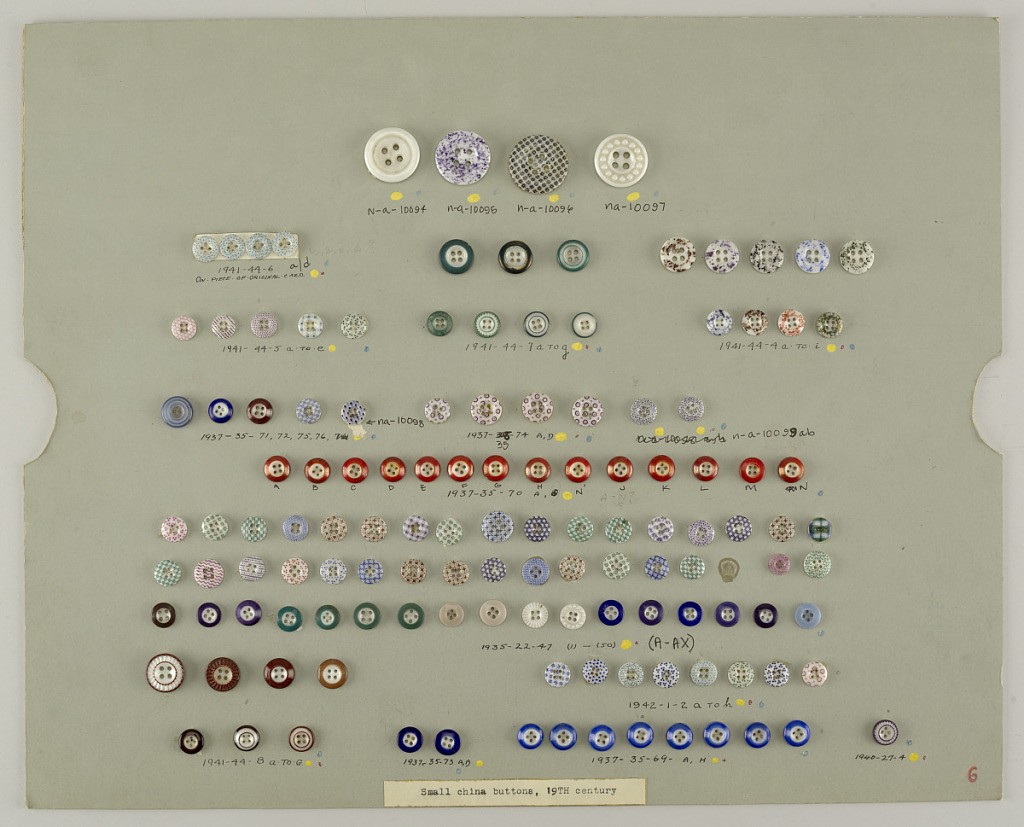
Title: Porcelain Button
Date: ca. 1860
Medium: porcelain
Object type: button
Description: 1935-22-47-aa: On card 650;     1935-22-47-ab: On card 650;     1935-22-47-ac: On card 650;     1935-22-47-ad: On card 650;     1935-22-47-ae: On card 650;     1935-22-47-af: On card 650;     1935-22-47-ag: On card 650;     1935-22-47-ah: On card 650;     1935-22-47-ai: On card 650;     1935-22-47-aj: On card 650;     1935-22-47-ak: On card 650;     1935-22-47-al: On card 650;     1935-22-47-am: On card 650;     1935-22-47-an: On card 650;     1935-22-47-ao: On card 650;     1935-22-47-ap: On card 650;     1935-22-47-aq: On card 650;     1935-22-47-ar: On card 650;     1935-22-47-as: On card 650;     1935-22-47-at: On card 650;     1935-22-47-au: On card 650;     1935-22-47-av: On card 650;     1935-22-47-aw: On card 650;     1935-22-47-ax: On card 650;     1935-22-47-b: On card 650;     1935-22-47-c: On card 650;     1935-22-47-d: On card 650;     1935-22-47-e: On card 650;     1935-22-47-f: On card 650;     1935-22-47-g: On card 650;     1935-22-47-h: On card 650;     1935-22-47-i: On card 650;     1935-22-47-j: On card 650;     1935-22-47-k: On card 650;     1935-22-47-l: On card 650;     1935-22-47-m: On card 650;     1935-22-47-n: On card 650;     1935-22-47-o: On card 650;     1935-22-47-p: On card 650;     1935-22-47-q: On card 650;     1935-22-47-r: On card 650;     1935-22-47-s: On card 650;     1935-22-47-t: On card 650;     1935-22-47-u: On card 650;     1935-22-47-v: On card 650;     1935-22-47-w: On card 650;     1935-22-47-x: On card 650;     1935-22-47-y: On card 650;     1935-22-47-z: On card 650;     1937-35-69-b: On card 650;     1937-35-69-c: On card 650;     1937-35-69-d: On card 650;     1937-35-69-e: On card 650;     1937-35-69-f: On card 650;     1937-35-69-g: On card 650;     1937-35-69-h: On card 650;     1937-35-70-b: On card 650;     1937-35-70-c: On card 650;     1937-35-70-d: On card 650;     1937-35-70-e: On card 650;     1937-35-70-f: On card 650;     1937-35-70-g: On card 650;     1937-35-70-h: On card 650;     1937-35-70-i: On card 650;     1937-35-70-j: On card 650;     1937-35-70-k: On card 650;     1937-35-70-l: On card 650;     1937-35-70-m: On card 650;     1937-35-70-n: On card 650;     1937-35-73-b: 2 identical small blue buttons with white center a...;     1941-44-4-b: On card 650;     1941-44-4-c: On card 650;     1941-44-4-d: On card 650;     1941-44-4-e: On card 650;     1941-44-4-f: On card 650;     1941-44-4-g: On card 650;     1941-44-4-h: On card 650;     1941-44-4-i: On card 650;     1941-44-5-b: small white buttons with varying uniform patterns...;     1941-44-5-c: small white buttons with varying uniform patterns...;     1941-44-5-d: small white buttons with varying uniform patterns...;     1941-44-5-e: small white buttons with varying uniform patterns...;     1941-44-6-b: Four matching calico buttons sewn on a card, affix...;     1941-44-6-c: Four matching calico buttons sewn on a card, affix...;     1941-44-6-d: Four matching calico buttons sewn on a card, affix...;     1941-44-7-b: On card 650;     1941-44-7-c: On card 650;     1941-44-7-d: On card 650;     1941-44-7-e: On card 650;     1941-44-7-f: On card 650;     1941-44-7-g: On card 650;     1941-44-8-b: On card 650;     1941-44-8-c: On card 650;     1941-44-8-d: On card 650;     1941-44-8-e: On card 650;     1941-44-8-f: On card 650;     1941-44-8-g: On card 650;     1942-1-2-b: On card 650;     1942-1-2-c: On card 650;     1942-1-2-d: On card 650;     1942-1-2-e: On card 650;     1942-1-2-f: On card 650;     1942-1-2-